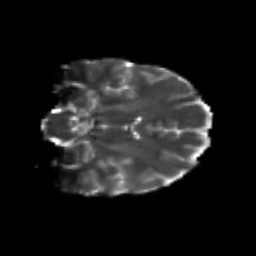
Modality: T2w
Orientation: coronal
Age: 25
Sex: female
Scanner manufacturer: siemens
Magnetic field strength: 3 T
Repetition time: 3.5 s
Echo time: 0.113 s